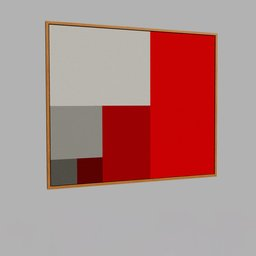
Label: decoration